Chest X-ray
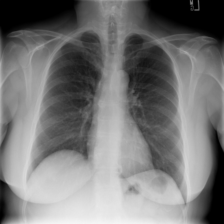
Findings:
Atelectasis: negative
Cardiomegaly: negative
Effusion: negative
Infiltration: negative
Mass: negative
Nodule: negative
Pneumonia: negative
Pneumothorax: negative
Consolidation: negative
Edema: negative
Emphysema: negative
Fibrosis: negative
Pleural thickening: negative
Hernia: negative